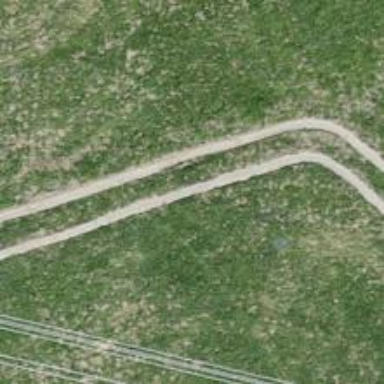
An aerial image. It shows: Track with grade 4 tracktype.